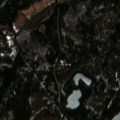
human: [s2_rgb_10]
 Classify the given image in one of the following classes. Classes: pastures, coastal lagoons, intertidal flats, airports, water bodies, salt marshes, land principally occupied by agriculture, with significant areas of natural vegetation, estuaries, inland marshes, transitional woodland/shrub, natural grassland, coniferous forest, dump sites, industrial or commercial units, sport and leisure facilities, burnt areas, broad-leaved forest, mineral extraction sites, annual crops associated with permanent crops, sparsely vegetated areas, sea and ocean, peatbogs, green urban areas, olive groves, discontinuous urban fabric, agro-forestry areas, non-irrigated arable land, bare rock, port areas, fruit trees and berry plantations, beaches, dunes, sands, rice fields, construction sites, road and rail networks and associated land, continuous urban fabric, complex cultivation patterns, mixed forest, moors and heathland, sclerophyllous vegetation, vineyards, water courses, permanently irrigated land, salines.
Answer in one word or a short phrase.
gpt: coniferous forest, mixed forest, water bodies